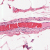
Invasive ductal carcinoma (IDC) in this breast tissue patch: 0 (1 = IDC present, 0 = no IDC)